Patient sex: F
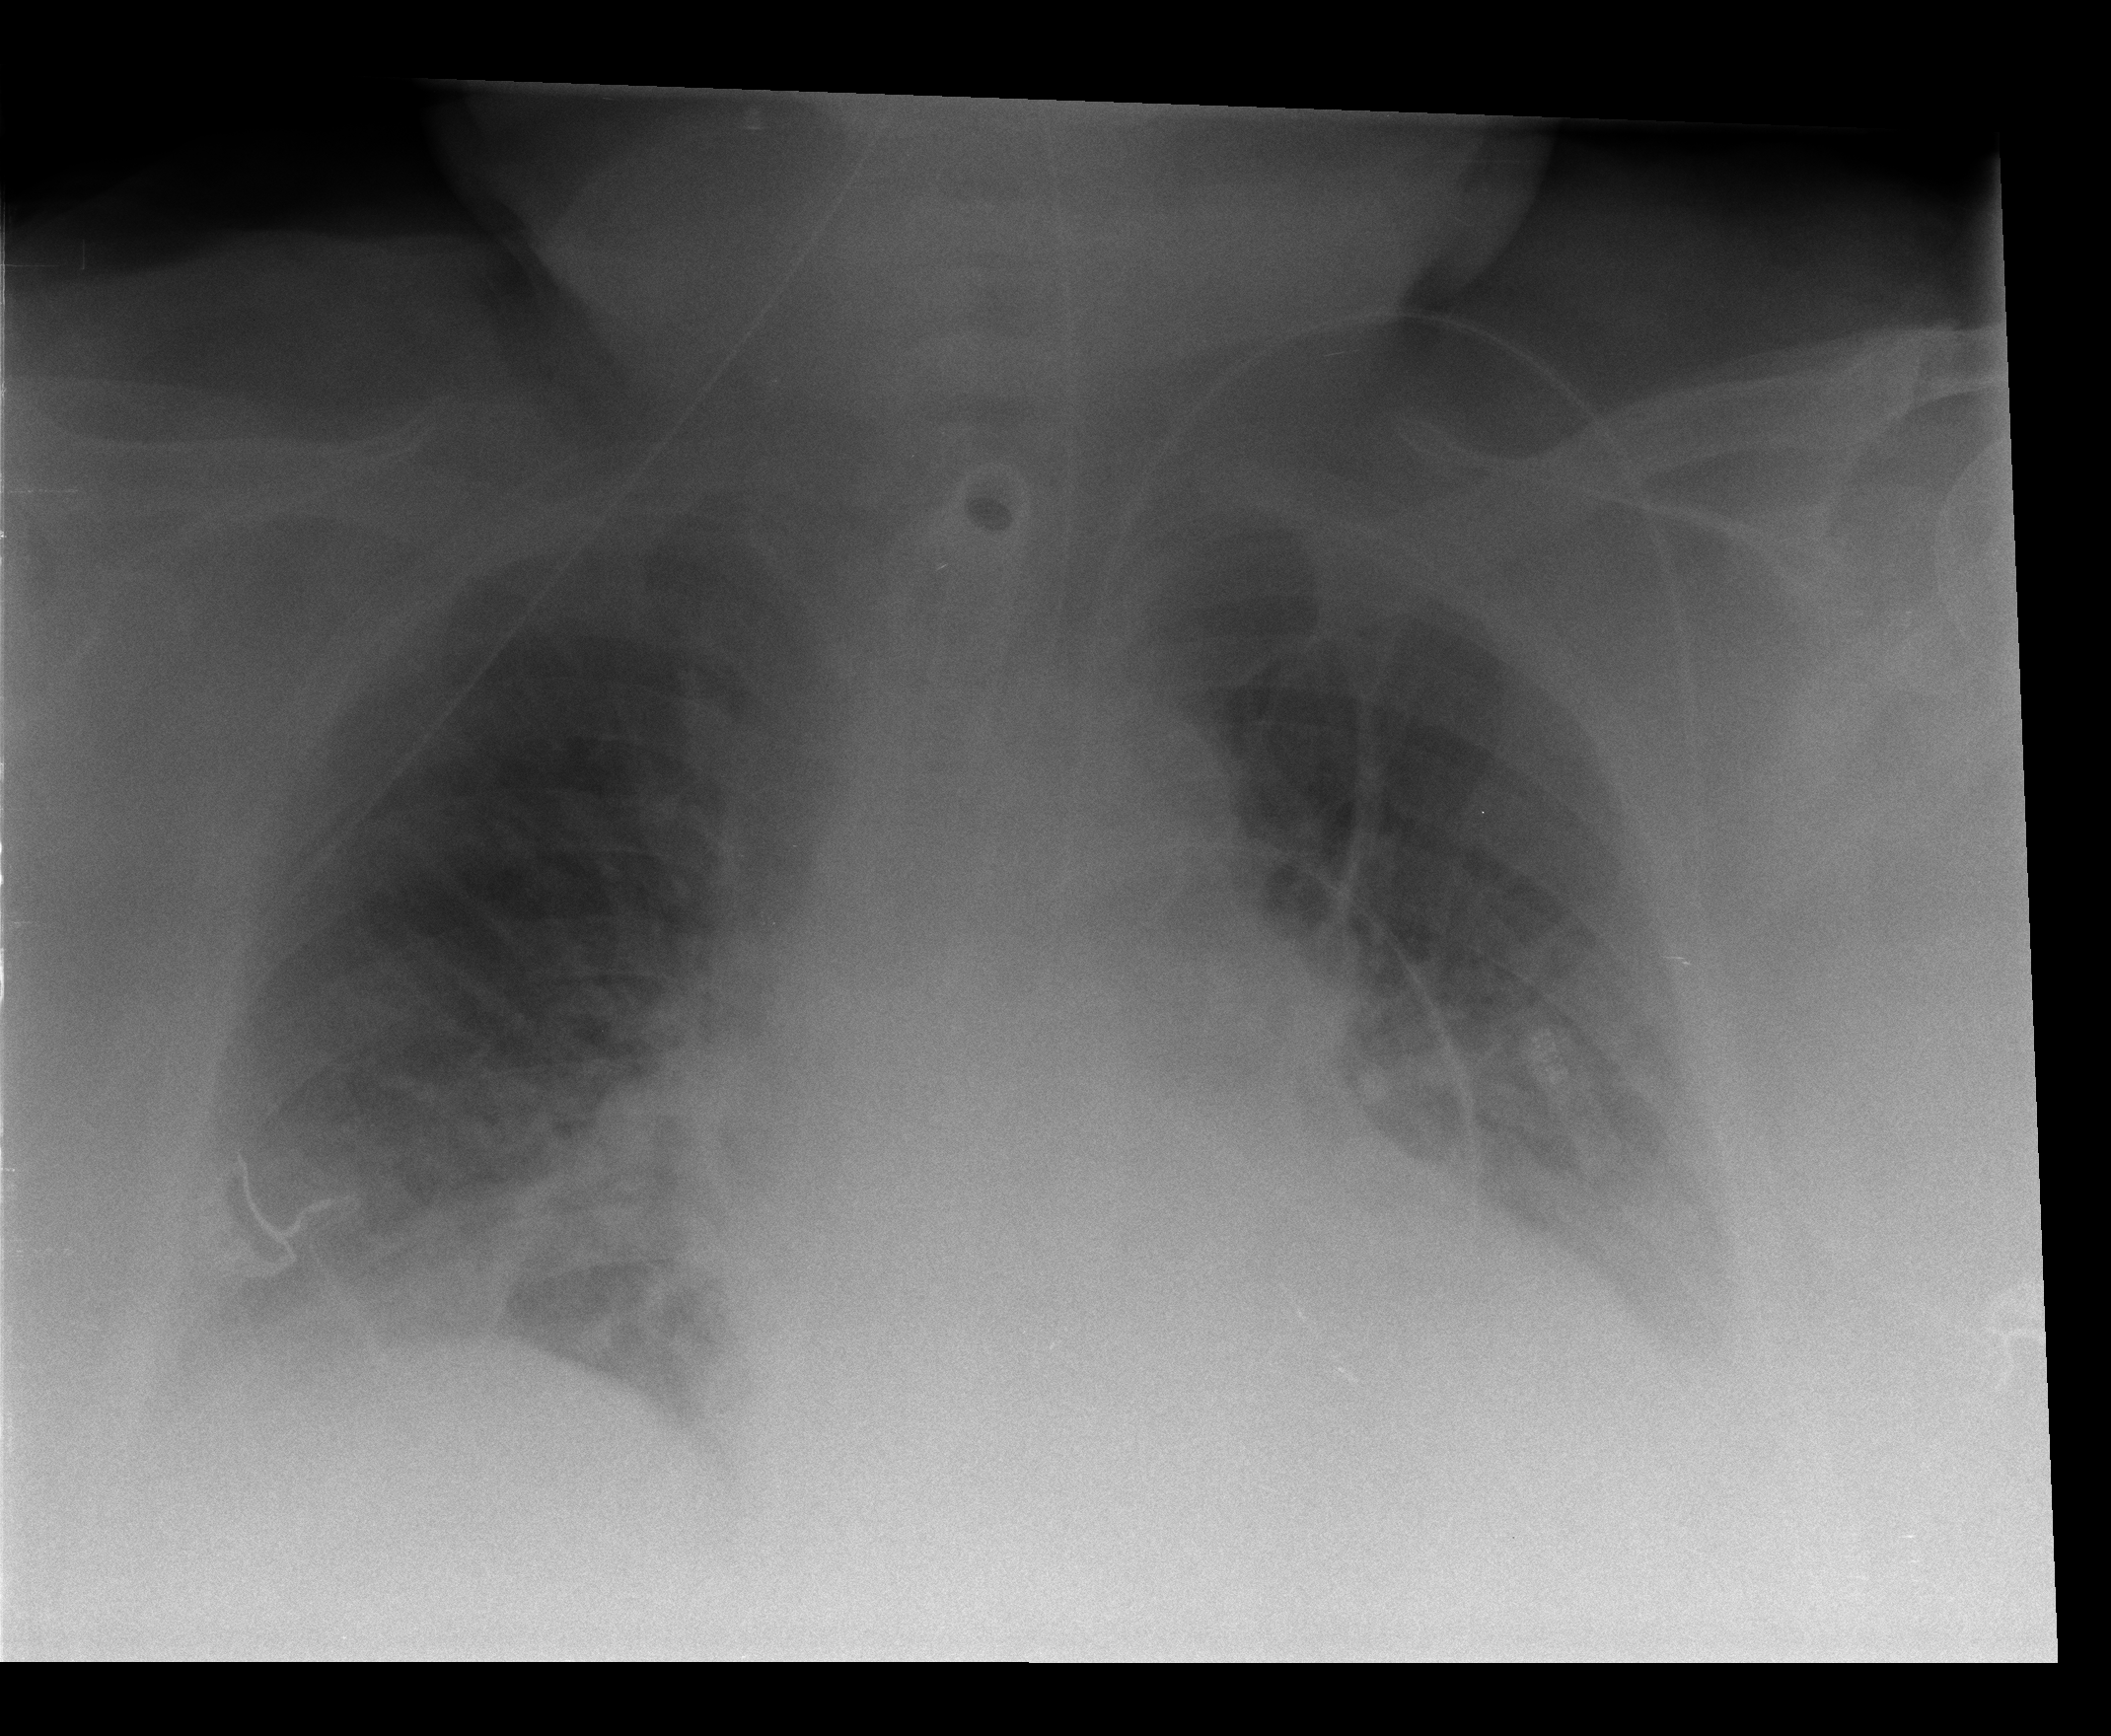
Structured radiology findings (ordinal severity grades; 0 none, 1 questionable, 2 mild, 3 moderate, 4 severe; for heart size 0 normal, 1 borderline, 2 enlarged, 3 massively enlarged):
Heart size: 2
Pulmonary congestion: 2
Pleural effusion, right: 1
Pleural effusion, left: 2
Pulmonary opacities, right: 2
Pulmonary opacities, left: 0
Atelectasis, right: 2
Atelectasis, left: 2